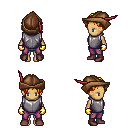
a pixel art fantasy rpg character, female body template, human, tanned skin, steel chest armor, magenta pants, light blonde parted hairstyle, leather cap, gold gloves, maroon shoes, four views (front, back, left, right), 2x2 character sprite sheet, small pixel art, hard edges, no anti-aliasing